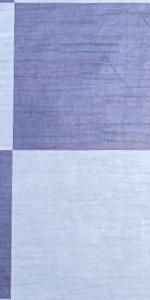
Label: Empty